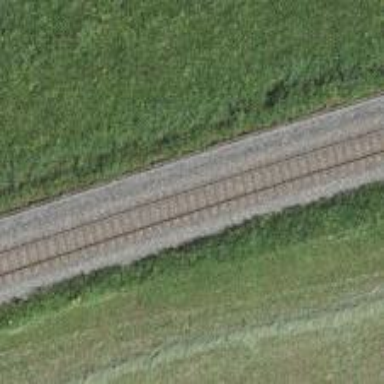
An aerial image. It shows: Narrow-gauge railway track with 1 electrified contact line.